Question: For each of my jQm pages, there seems to be some blank space at the bottom of each page, and it's adding a scroll behavior for no reason. I've attached a screenshot.
This unnecessary scroll behavior is messing a lot of stuff up for me.
I checked the page in firebug, and it seems jQm is adding "min-height: 213px;" to the page. Deleting it in firebug to fix the issue, but I have no idea where to find the source of the problem.
I can't really attach the code example here, but it is a clean install of jQm. Am I missing something, a simple thing?
I tried following some other similar questions on here to no avail. Most say to add padding:0 margin:0, etc. but I think this is a jQm issue as the min-height code was on the style element of the html.
You can see the white box, clearly there is no content forcing a scroll

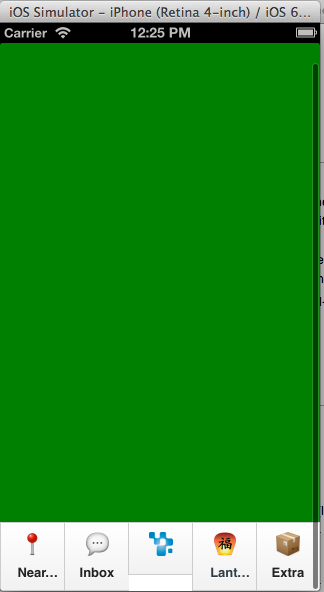
Answer: Try dropping the viewport meta tag, it worked for me.